Brain MRI, t1w sequence, axial 2D slice.
Patient: age 29, sex M, weight 95 kg, height 1.95 m
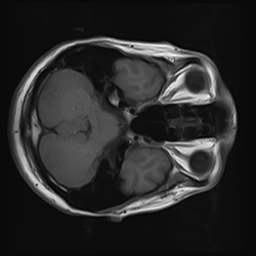